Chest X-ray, AP view. Patient: 60 years old, sex M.
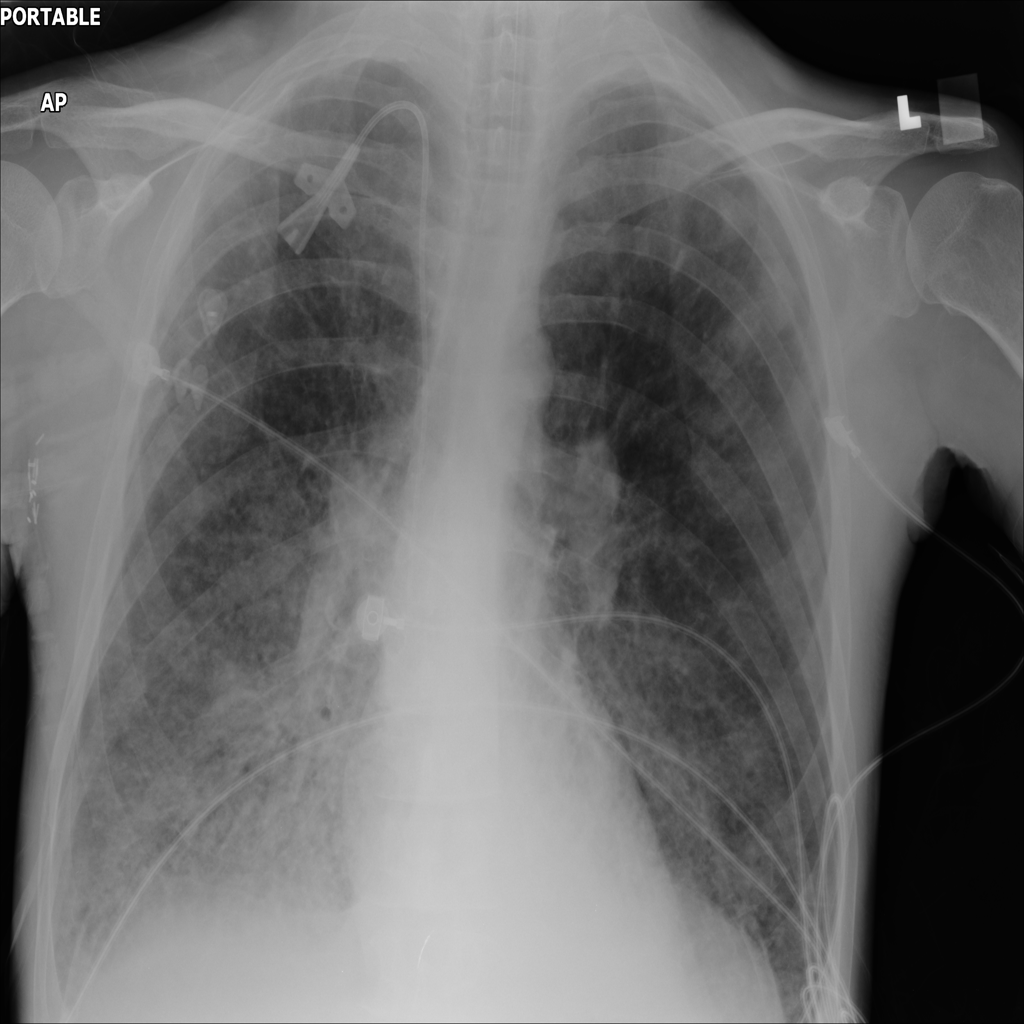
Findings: No Finding